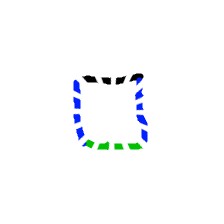
Shape: square